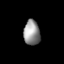
Tissue: lung
Cell type: Others
Senescence score: 0.5678
Nuclear area (px): 394
Mean DAPI intensity: 148.921